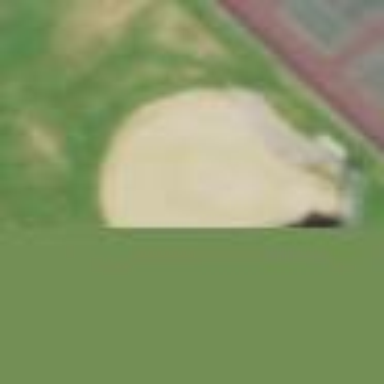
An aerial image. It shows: Baseball pitch for leisure and sports activities.